Question:
I'm developing a quite big software for Android in Java (using Eclipse and ADT).
To support my development, I made an own command-line tool that does the following:
1. Loads and processes certain Java files (from the project of my developed software)
2. Outputs new Java files to a certain folder (so the input files are retained too) into my project
What the command-line tool does isn't relevant, its output is merely standard Java code (i.e. it's a code generator).
I would like that this command-line tool is automatically called during the build process. In other words, I want that when I'm finished with the manual coding and start the build process (e.g. by clicking "Run..."), the following happens:
1. The command-line tool is run
2. The files generated by the command-line tool are included in the build too (i.e. they are compiled exactly as if they were added and coded manually in the Eclipse project).
I'm pretty sure I have to add this program as a "Program" via to the Builder list of the project (see the attached screenshot). My questions:
1. What position to put it? Should it be the first?
2. What else do I need to do in order to meet the above requirements? I'm afraid that if the command line tool just writes the .java files to a folder, Eclipse will not see the newly generated files (as they are not added to its project file).
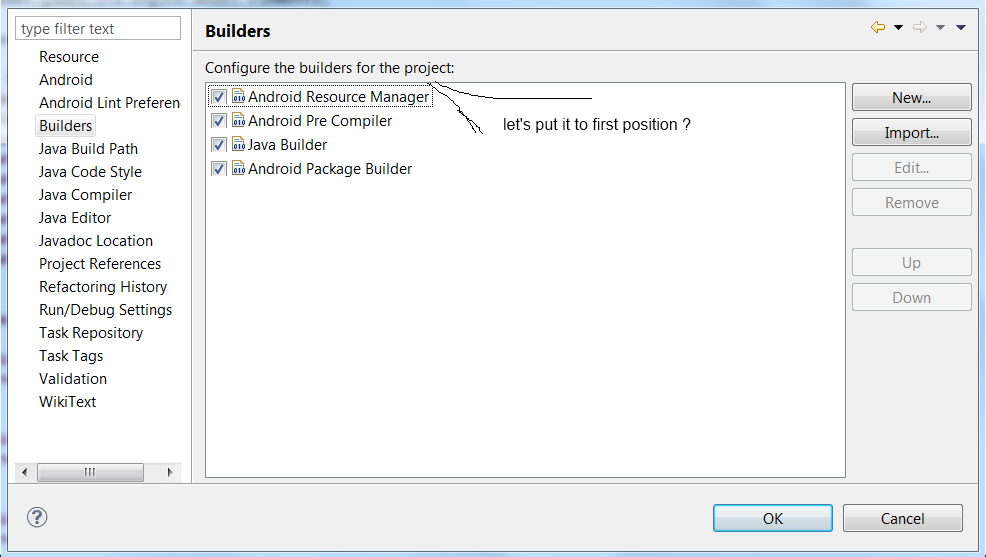
Answer: You are on the right track, and it will work fine given these conditions:
- - -